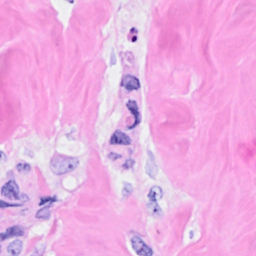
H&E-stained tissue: Breast